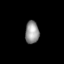
Tissue: lung
Cell type: Epithelial cells
Senescence score: 0.2184
Nuclear area (px): 302
Mean DAPI intensity: 149.947